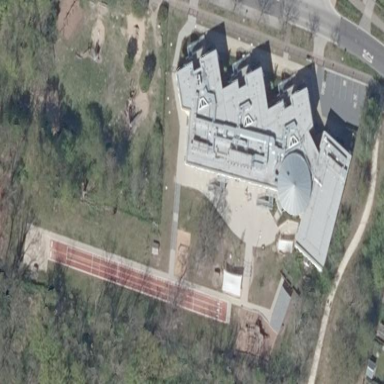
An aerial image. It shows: School.